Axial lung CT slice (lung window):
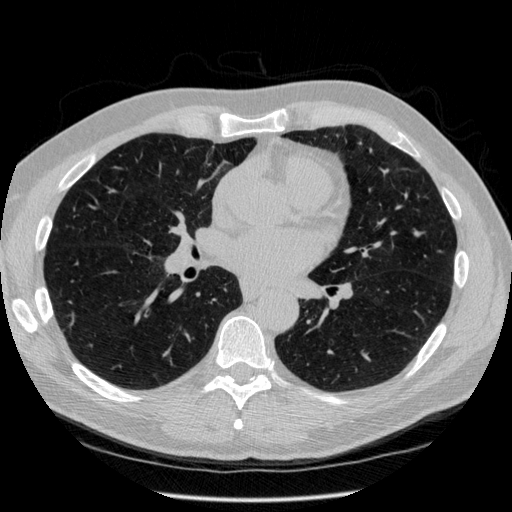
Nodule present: no